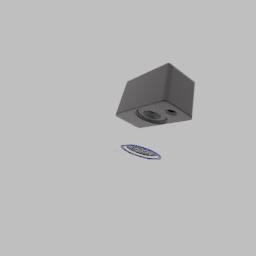
Label: electronics